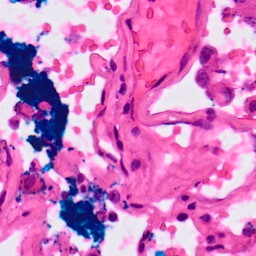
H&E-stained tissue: Lung